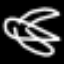
Label: airplane